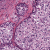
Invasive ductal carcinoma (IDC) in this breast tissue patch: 0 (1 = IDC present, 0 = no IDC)